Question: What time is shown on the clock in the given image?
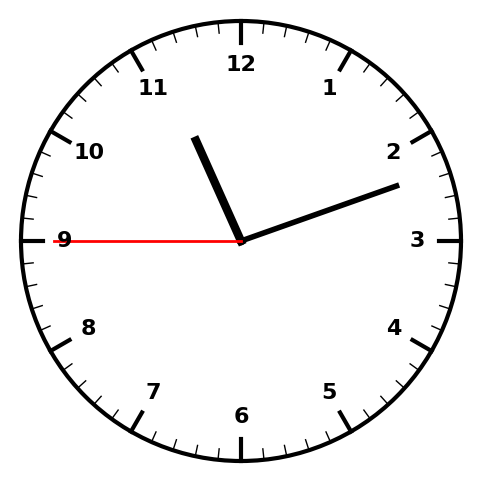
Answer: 11:11:45